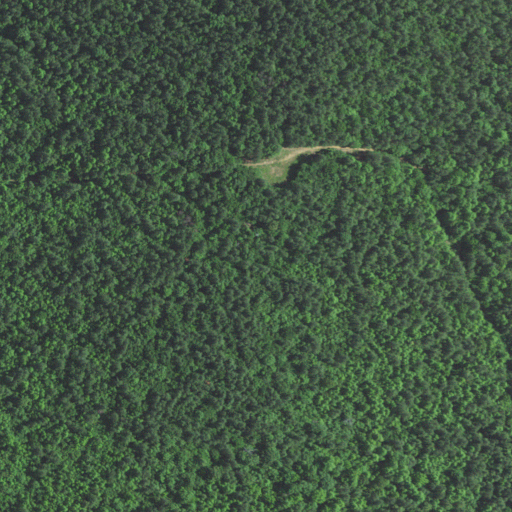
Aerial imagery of mountain in North Carolina named Parker Mountain containing mixed forest, deciduous forest, and grassland